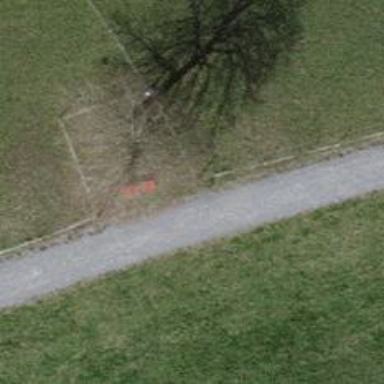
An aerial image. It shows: Red bench.